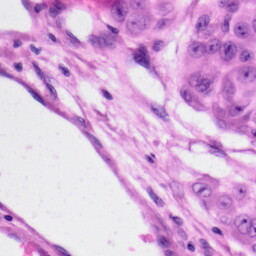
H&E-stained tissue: Skin